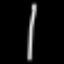
Label: chair